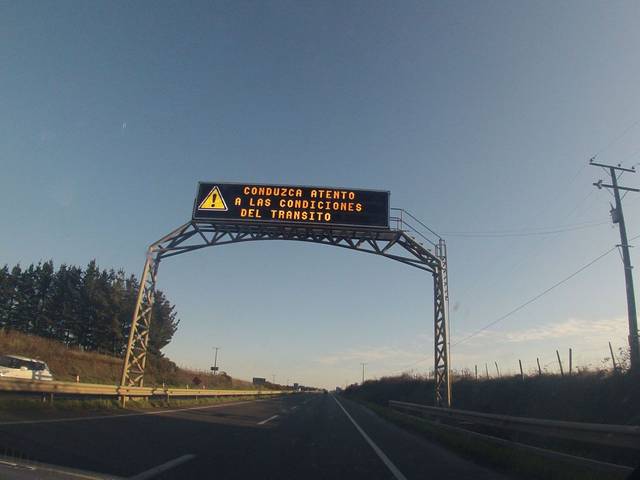
Region: Chile
Coordinates: -38.264, -72.362